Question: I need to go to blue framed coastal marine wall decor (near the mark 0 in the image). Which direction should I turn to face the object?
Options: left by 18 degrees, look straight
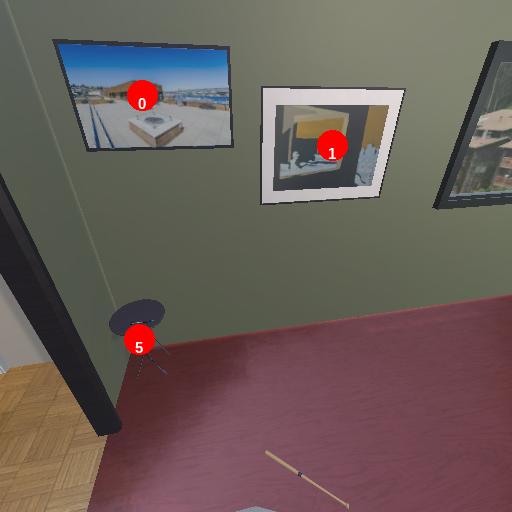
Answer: left by 18 degrees